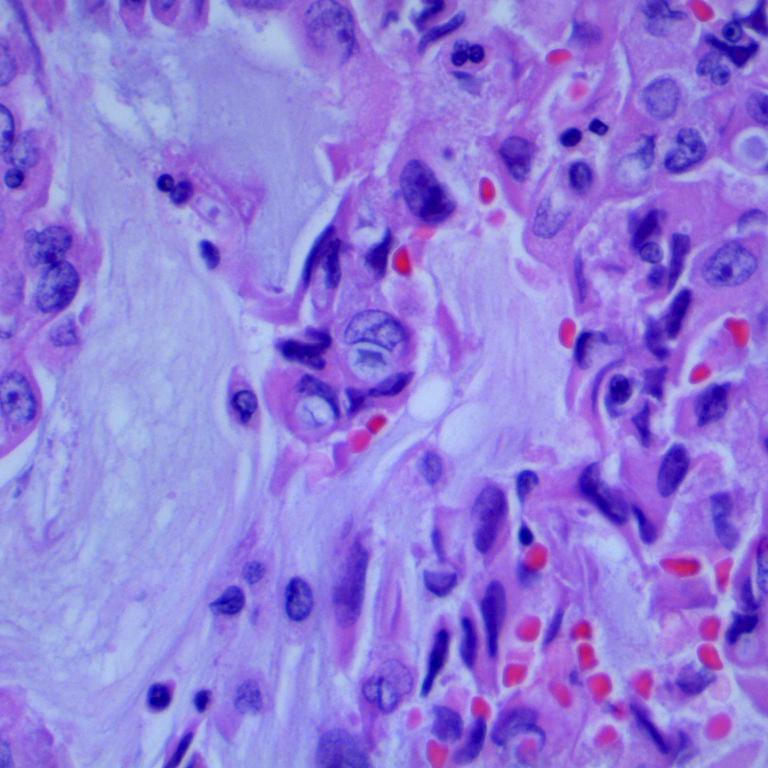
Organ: lung
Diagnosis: adenocarcinomas